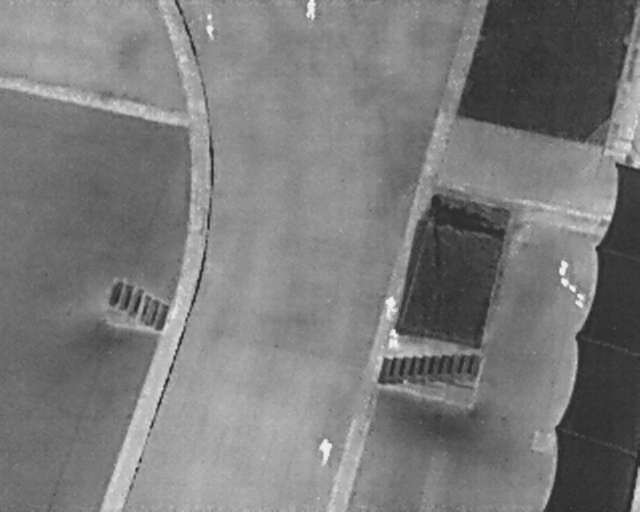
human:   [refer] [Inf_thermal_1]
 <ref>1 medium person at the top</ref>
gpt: <box>[[47, 0, 50, 2, 2]]</box>

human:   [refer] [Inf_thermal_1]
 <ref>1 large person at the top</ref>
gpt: <box>[[30, 3, 34, 6, 172]]</box>